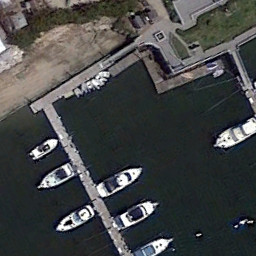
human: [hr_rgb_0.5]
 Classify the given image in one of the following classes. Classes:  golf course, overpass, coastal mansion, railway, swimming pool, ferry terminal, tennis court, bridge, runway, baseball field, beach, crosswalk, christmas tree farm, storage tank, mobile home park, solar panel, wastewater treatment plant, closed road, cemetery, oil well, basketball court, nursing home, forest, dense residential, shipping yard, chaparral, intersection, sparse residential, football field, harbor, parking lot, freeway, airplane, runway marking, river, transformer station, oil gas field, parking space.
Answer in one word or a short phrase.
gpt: ferry terminal